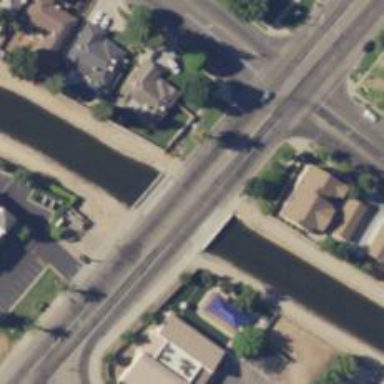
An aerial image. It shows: Residential road with bridge.